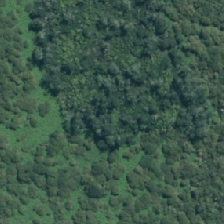
Land cover: deciduous_hardwood